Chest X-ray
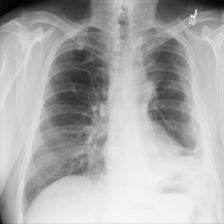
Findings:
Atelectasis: negative
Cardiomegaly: negative
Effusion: negative
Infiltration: negative
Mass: negative
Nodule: negative
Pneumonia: negative
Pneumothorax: negative
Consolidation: negative
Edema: negative
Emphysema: negative
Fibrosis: negative
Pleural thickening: negative
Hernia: negative